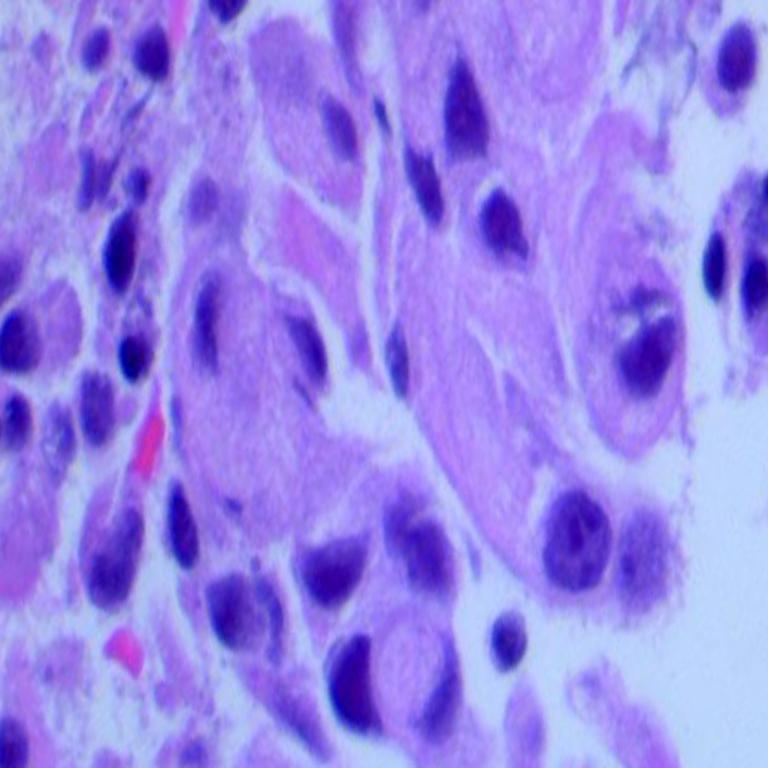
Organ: lung
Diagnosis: adenocarcinomas